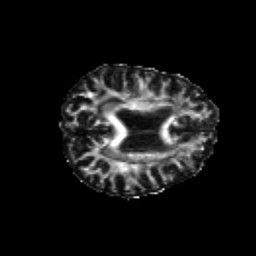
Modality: FA
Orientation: axial
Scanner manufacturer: siemens
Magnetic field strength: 3 T
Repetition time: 6.8 s
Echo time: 0.093 s